Question: I've created a testbench to test an adder carry circuit (although it doesn't matter what the circuit is doing)
You can see below that I'm getting 'Error' failures spit out from my testbench.At 261901ps, I show values here in the isim debugger.. test_s(8) and (0) are both '1' and cout is '1'.

Now, my testbench looks like this:
'''
ASSERT (test_s(8) = cout)
REPORT "Carry out failed for cin = 1!";
'''
So what's wrong? I also tried /= cout just in case.. and I seem to get the same thing. What I want is to say, if test_s MSB (8) is different than cout, then issue an error because that's broken behavior
Cout is std_logic;
test_s is std_logic_vector(8 downto 0);
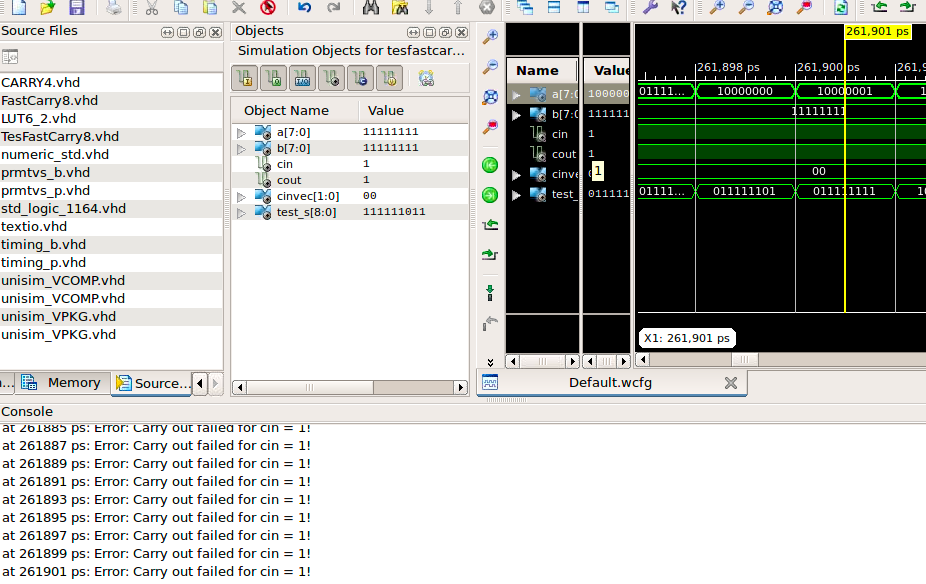
Answer: Your VHDL is correct. You are asserting that test_s(8) should be equal to cout and you report when it is not.
At the cursor on your waveform, test_s(8) is 0 and cout is 1. Your assert is detecting this and reporting it.